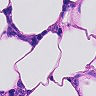
Metastatic tissue present: no